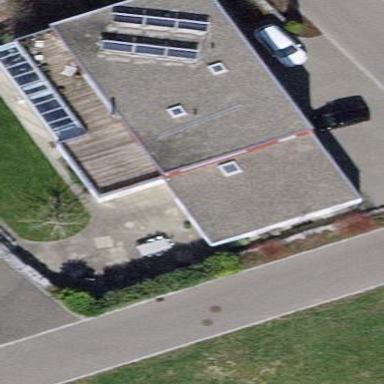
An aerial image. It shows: Garage.